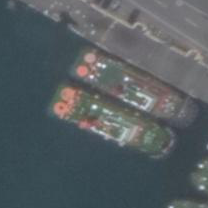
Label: civil